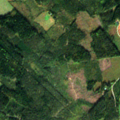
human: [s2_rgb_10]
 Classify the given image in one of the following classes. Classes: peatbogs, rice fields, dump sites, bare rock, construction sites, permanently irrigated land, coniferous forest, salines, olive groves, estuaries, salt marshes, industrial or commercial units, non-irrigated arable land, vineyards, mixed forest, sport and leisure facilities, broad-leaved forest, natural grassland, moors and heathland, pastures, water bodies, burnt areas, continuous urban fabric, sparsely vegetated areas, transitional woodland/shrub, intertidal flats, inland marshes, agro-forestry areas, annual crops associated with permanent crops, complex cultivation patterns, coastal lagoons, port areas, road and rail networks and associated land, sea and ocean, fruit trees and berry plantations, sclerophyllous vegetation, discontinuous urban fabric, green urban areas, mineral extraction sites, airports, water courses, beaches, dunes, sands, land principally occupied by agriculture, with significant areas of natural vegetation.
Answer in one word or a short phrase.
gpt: non-irrigated arable land, coniferous forest, transitional woodland/shrub